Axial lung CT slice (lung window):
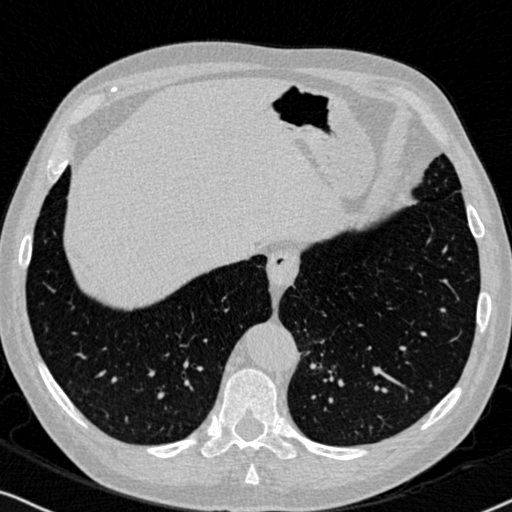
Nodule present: no